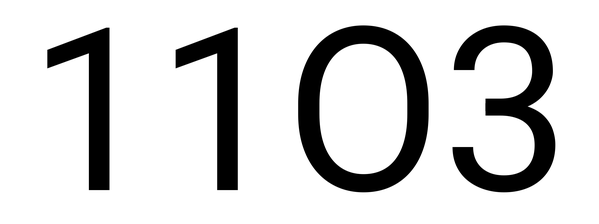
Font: Roboto_Regular